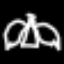
Label: angel